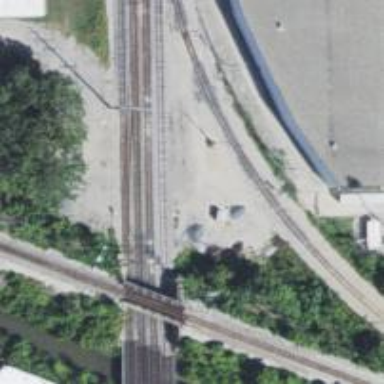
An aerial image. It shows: Railway junction.